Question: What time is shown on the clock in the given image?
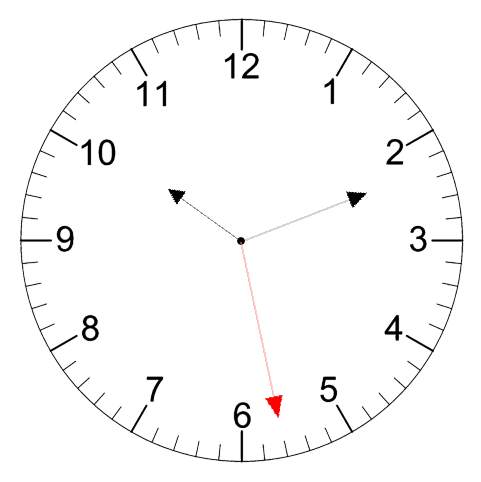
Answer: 10:11:28